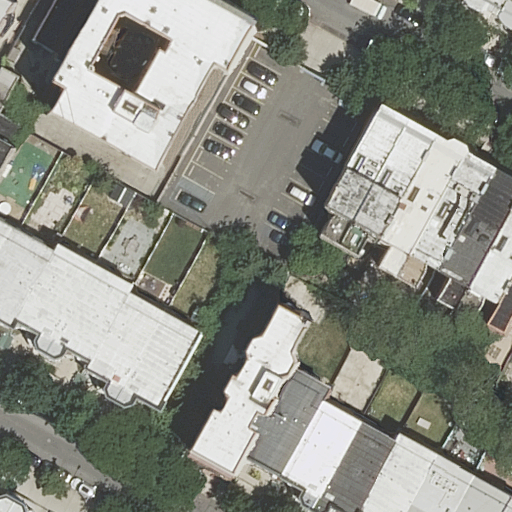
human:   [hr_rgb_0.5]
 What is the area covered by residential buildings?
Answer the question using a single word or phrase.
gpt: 3597m2

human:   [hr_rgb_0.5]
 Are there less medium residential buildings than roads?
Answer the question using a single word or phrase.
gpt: no

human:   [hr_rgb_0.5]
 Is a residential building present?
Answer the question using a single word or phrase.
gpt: yes

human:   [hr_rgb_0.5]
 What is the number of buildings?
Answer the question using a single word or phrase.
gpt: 28

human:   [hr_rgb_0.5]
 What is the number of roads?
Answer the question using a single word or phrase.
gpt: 2

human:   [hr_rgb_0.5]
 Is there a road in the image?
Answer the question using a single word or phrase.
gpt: yes

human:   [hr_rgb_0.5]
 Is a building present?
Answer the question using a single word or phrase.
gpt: yes

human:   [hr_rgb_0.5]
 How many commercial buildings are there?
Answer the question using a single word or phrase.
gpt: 0

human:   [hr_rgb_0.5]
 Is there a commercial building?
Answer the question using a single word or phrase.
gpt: no

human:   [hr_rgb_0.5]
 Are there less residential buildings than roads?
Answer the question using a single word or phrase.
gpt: no

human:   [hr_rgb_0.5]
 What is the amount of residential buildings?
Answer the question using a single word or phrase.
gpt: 28

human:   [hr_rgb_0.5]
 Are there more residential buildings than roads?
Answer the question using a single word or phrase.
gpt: yes

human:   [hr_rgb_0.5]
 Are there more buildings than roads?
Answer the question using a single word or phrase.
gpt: yes

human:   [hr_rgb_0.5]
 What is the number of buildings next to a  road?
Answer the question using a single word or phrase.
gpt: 28

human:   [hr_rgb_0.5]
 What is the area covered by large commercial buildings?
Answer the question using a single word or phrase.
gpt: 0m2

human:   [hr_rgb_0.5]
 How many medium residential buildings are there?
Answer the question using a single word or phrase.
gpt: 18

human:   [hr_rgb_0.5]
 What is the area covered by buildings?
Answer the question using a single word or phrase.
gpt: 3597m2

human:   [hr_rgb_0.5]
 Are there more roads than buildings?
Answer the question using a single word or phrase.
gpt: no

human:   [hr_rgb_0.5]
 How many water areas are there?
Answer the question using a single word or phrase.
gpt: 0

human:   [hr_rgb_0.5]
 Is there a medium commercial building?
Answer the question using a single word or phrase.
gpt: no

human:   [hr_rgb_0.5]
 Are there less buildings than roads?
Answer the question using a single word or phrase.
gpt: no

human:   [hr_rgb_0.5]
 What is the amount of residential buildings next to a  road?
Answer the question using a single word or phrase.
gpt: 28

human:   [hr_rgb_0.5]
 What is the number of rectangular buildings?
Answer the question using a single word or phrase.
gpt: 8

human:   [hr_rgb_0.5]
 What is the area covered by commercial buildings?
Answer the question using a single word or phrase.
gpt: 0m2

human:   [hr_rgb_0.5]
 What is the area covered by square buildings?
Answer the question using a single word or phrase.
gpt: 0m2

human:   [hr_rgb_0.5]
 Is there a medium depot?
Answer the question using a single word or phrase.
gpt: no

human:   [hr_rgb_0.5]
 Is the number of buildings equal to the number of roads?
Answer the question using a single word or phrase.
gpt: no

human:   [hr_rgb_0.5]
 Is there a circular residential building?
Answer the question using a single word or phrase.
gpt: no

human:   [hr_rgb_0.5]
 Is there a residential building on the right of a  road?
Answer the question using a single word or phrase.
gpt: yes

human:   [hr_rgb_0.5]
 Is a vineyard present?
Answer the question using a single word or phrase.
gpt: no

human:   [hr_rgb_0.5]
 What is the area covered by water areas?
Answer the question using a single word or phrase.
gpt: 0m2

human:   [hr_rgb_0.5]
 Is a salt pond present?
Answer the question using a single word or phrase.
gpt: no

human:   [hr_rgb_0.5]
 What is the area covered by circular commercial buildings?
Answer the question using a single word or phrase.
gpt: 0m2

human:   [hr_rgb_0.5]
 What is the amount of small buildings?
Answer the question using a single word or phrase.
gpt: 10

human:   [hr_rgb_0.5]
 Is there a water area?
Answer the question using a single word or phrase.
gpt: no

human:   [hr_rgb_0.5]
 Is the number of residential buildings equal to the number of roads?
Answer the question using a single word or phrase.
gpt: no

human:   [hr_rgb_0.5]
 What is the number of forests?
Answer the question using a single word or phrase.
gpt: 0

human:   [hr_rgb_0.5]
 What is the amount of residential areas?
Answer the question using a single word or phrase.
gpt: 0

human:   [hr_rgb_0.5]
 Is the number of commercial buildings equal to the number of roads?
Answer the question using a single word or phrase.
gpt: no

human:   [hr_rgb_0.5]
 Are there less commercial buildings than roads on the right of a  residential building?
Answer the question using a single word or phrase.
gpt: yes

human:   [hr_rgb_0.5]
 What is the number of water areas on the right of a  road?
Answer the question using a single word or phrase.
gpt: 0

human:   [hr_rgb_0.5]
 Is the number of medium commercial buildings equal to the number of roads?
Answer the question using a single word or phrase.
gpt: no

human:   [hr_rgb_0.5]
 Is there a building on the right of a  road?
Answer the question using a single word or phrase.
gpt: yes

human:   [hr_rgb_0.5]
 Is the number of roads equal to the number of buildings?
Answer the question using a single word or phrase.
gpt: no

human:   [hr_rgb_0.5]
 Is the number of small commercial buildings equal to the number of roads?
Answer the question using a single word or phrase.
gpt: no

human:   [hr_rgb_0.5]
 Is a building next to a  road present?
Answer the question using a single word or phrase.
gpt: yes

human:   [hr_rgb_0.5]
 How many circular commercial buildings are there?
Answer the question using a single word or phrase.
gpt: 0

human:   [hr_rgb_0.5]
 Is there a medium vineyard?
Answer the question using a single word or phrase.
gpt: no

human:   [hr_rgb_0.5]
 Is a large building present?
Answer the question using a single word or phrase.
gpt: no

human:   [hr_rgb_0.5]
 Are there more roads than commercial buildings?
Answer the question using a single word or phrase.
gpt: yes

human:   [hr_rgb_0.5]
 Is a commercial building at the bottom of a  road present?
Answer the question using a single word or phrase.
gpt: no

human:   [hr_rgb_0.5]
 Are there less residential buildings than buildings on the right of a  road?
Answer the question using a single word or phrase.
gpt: no

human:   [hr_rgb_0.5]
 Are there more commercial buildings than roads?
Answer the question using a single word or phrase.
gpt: no

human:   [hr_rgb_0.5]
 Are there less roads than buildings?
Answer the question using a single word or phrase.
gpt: yes

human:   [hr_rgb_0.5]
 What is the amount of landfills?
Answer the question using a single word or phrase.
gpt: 0

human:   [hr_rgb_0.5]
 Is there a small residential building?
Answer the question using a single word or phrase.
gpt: yes

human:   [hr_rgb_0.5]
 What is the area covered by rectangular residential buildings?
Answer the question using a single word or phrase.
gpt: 950m2

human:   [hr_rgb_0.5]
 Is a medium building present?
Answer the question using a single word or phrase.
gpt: yes

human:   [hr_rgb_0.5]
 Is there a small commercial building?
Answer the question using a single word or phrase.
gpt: no

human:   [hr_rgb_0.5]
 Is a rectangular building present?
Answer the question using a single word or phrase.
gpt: yes

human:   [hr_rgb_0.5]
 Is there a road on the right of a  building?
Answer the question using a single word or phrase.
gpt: yes

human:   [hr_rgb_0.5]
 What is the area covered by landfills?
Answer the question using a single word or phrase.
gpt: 0m2

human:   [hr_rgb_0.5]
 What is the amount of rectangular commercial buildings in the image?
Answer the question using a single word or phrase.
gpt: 0

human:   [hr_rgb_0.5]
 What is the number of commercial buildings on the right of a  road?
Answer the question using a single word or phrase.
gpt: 0